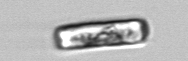
Label: Guinardia_delicatula